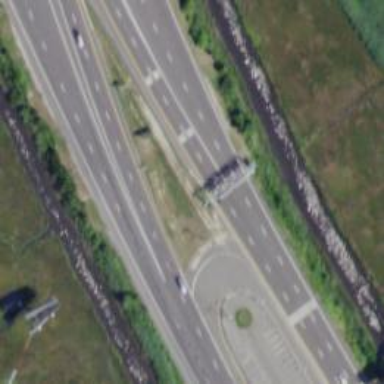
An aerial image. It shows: Urban freeway or expressway.